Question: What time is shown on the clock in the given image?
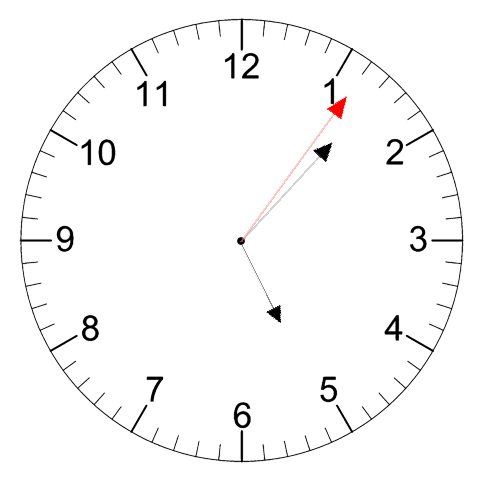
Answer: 05:07:06